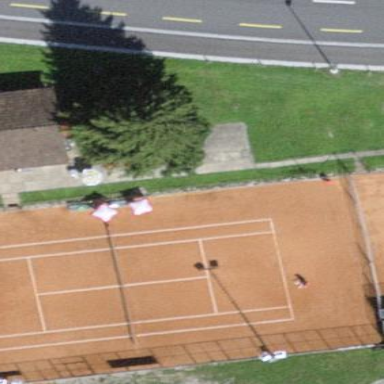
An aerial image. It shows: Tennis court with sandy surface located in pitch designated for leisure land.